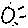
Label: sun